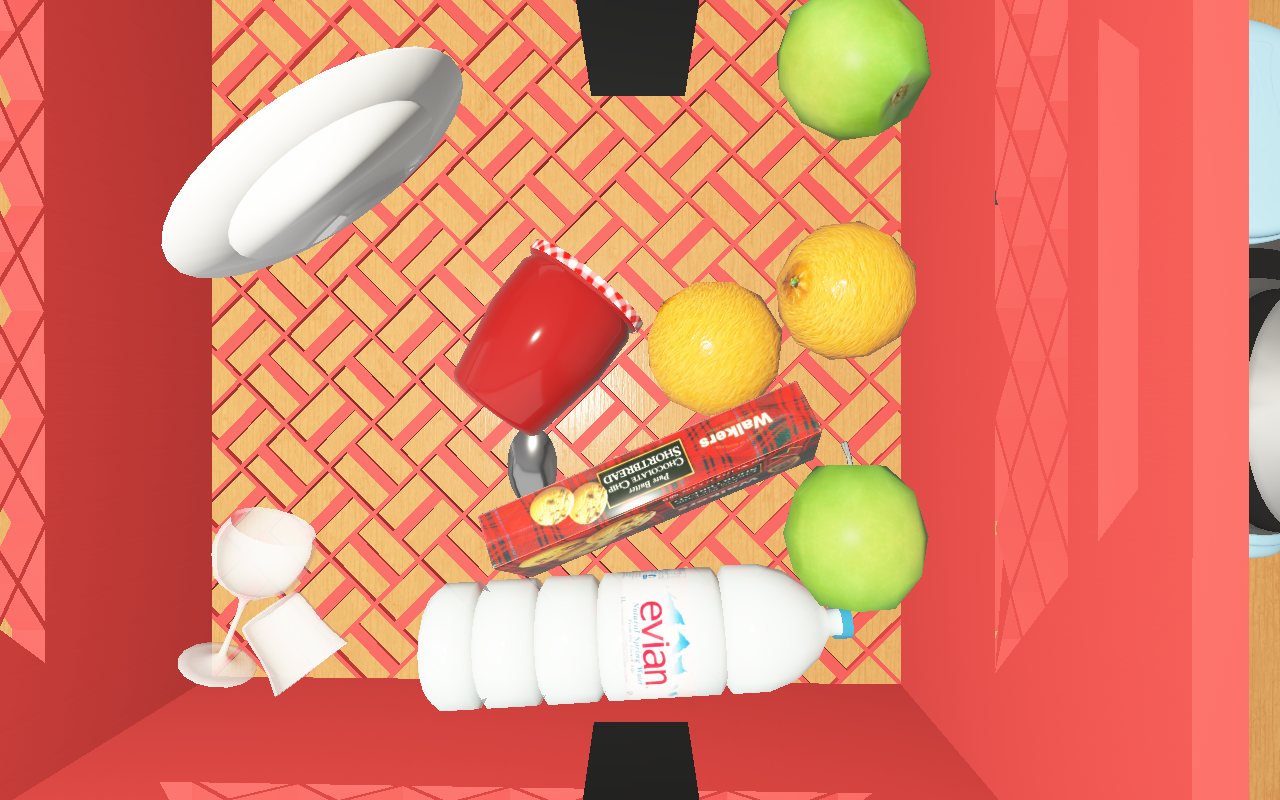
Objects in the scene:
water bottle
apple
orange
orange
plate
glass
wineglass
cereal box
biscuit box